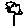
Label: flower